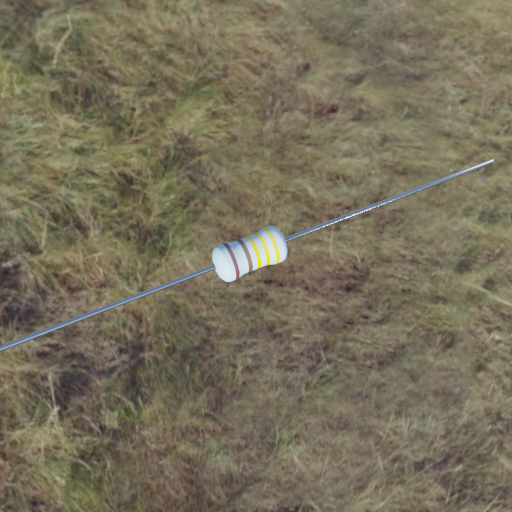
Resistor colour bands (in order): brown, brown, yellow, yellow, yellow